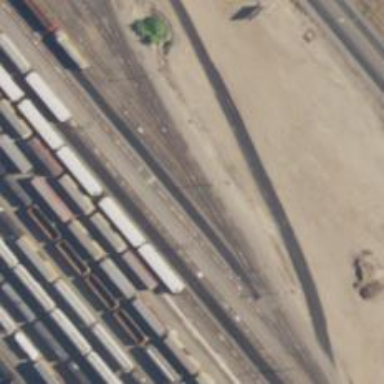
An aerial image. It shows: Railway yard in service.